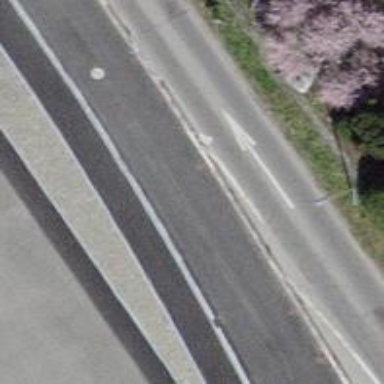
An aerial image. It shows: Secondary road with asphalt surface and sidewalk on the left side.